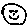
Label: smiley face